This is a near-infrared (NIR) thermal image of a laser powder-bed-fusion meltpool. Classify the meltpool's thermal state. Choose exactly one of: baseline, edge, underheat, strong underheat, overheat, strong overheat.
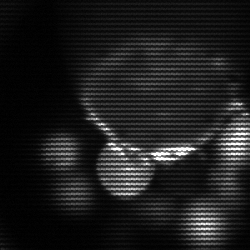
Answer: edge